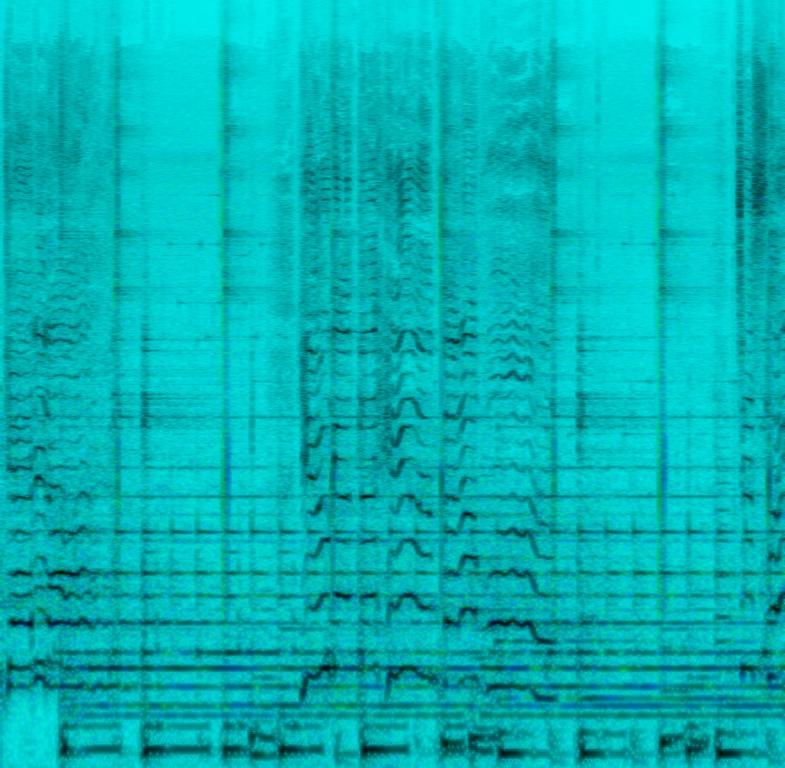
The low quality recording features a pop song that consists of a passionate male vocal, alongside harmonizing vocals, singing over wide claps, layered with shimmering tambourine, groovy bass and straight piano melody. It sounds emotional and passionate.